Interaction volume radius: 10 \u00c5
Interaction volume height: 20 \u00c5
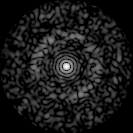
Disorder parameter: 0.8468